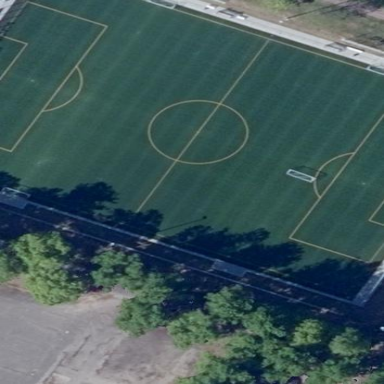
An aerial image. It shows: Multi-sport pitch on leisure land.